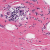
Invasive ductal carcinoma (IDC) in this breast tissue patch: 0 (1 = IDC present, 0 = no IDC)